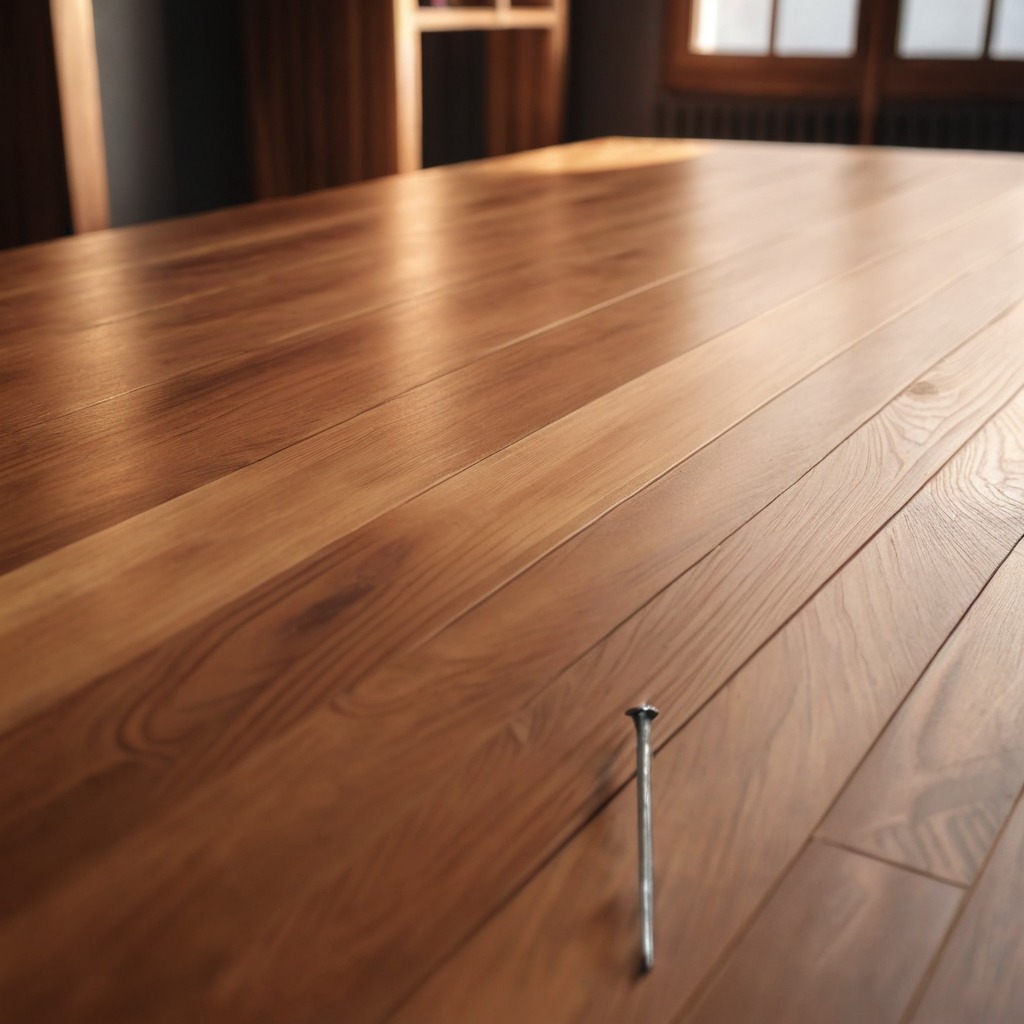
An iron nail is lying on the wooden table in a carpentry studio.